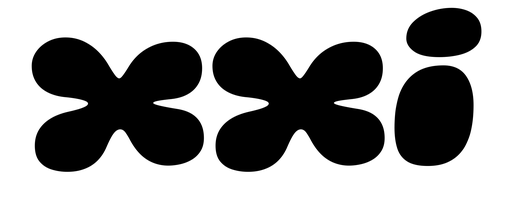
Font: Gluten_Black